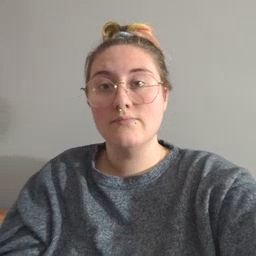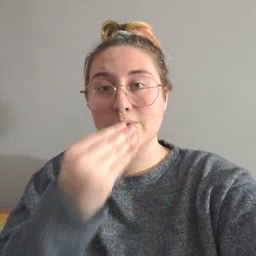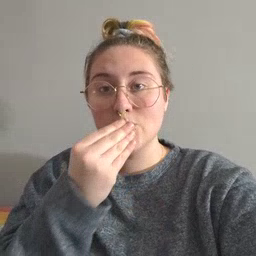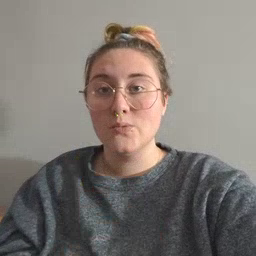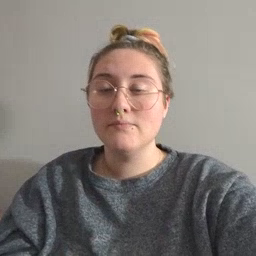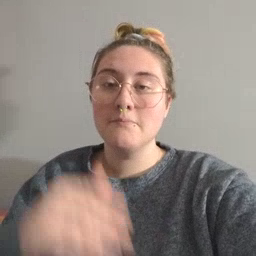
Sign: food